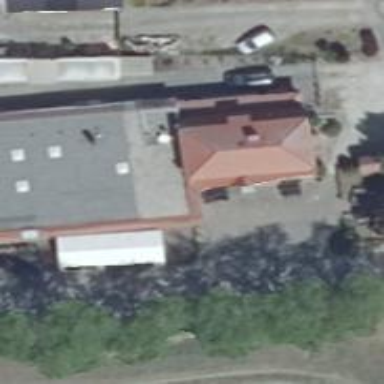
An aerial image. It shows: Restaurant in building.